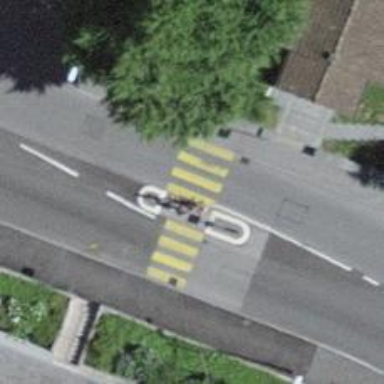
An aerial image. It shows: Marked zebra crossing on the road.